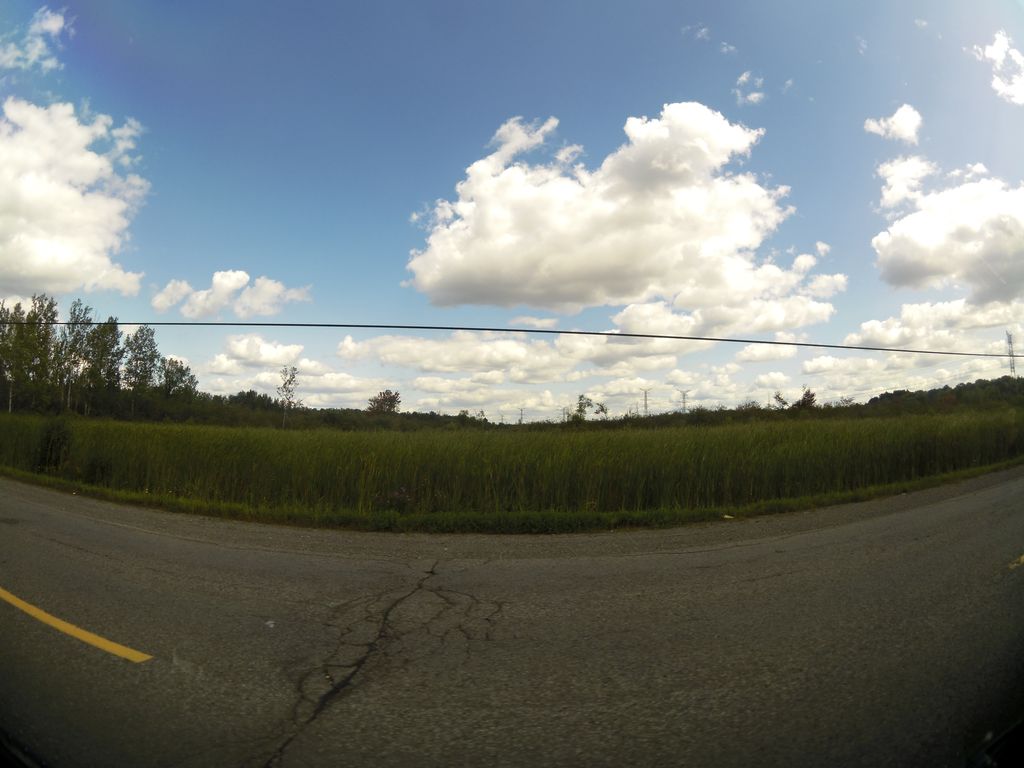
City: ottawa-gatineau